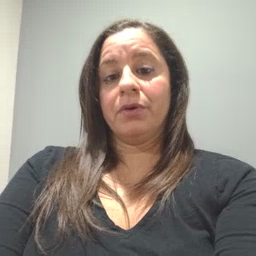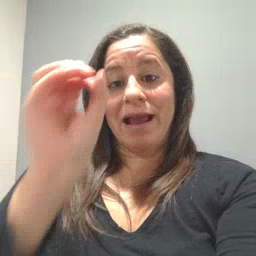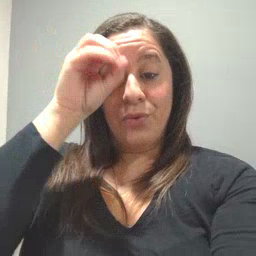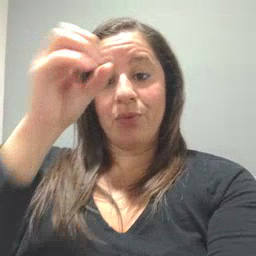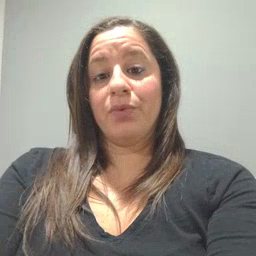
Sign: owl